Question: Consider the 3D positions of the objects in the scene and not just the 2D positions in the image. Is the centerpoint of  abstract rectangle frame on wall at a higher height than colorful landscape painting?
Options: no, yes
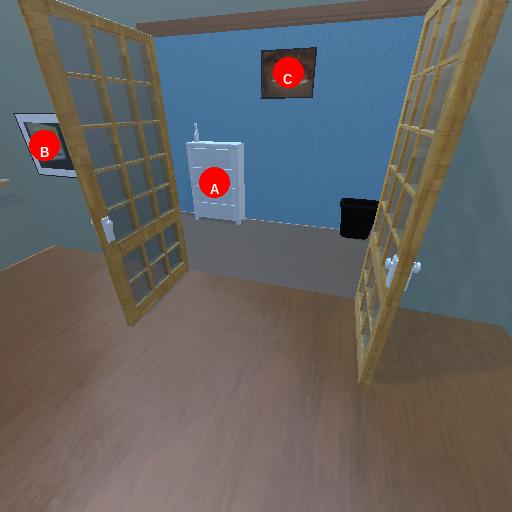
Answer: no